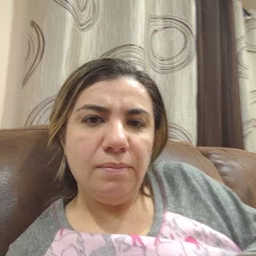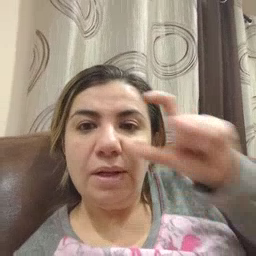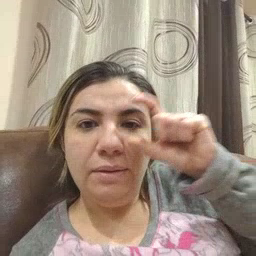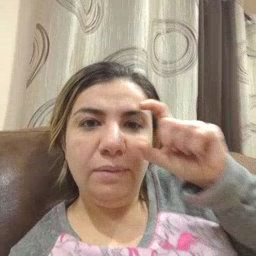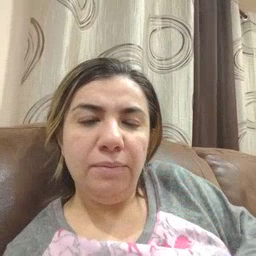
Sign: glasswindow